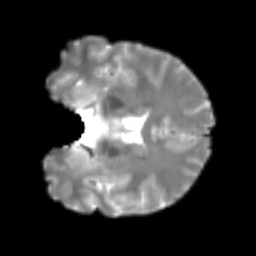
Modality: T2w
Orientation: coronal
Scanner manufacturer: siemens
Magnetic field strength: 3 T
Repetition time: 4 s
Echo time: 0.0594 s